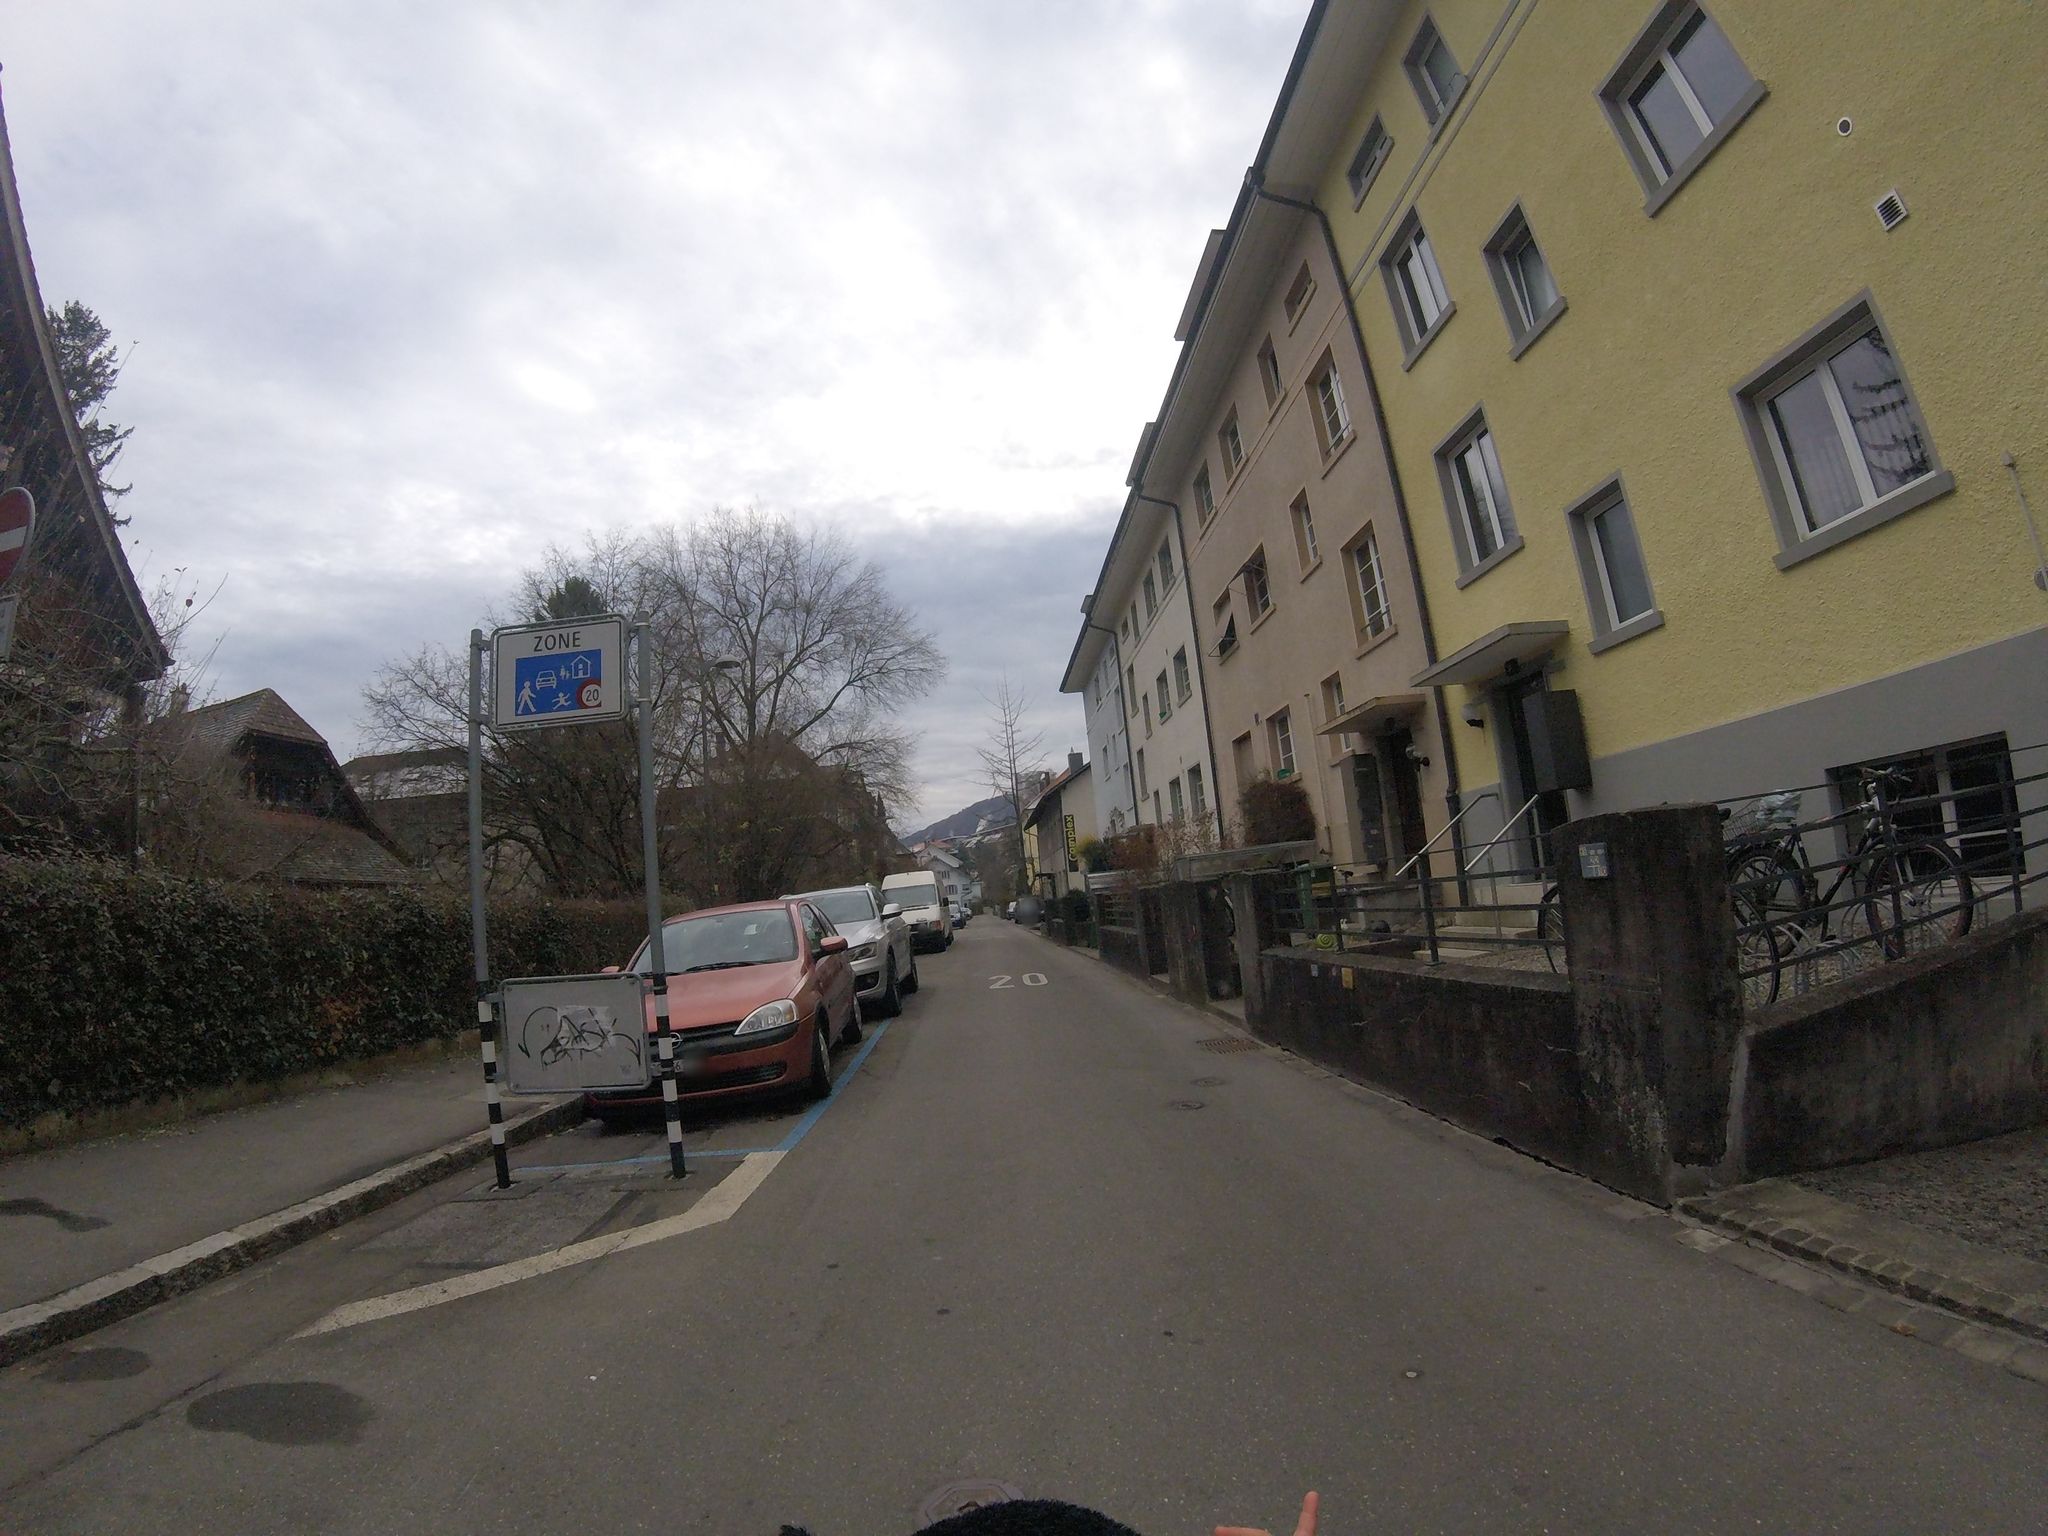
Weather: cloudy
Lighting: day
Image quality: good
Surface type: driving surface
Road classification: residential
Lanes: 1
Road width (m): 2
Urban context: urban centre
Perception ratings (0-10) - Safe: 2.69, Lively: 6.8, Beautiful: 6.81, Boring: 2.91, Depressing: 4.38, Wealthy: 6.08